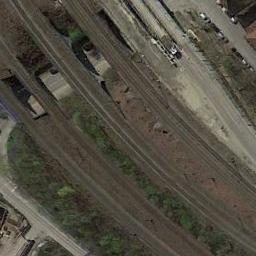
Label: railway